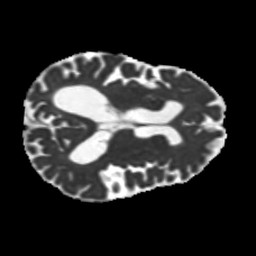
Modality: MD
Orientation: axial
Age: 75
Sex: male
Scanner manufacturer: siemens
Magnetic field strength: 3 T
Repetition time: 5.25 s
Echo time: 0.08 s